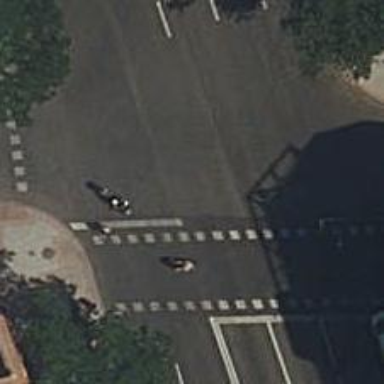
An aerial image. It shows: Road with traffic signals.